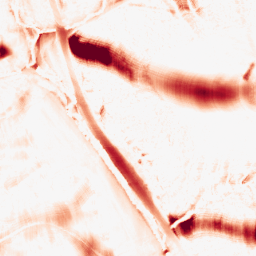
Category: morphological
Decomposition family: morphological_ellipse
Decomposition parameters: operation: opening
width: 50
height: 30
Upsampling method: sinc_hamming
Upsampling parameters: scale: 2
kernel_size: 4
Upsampling scale: 2